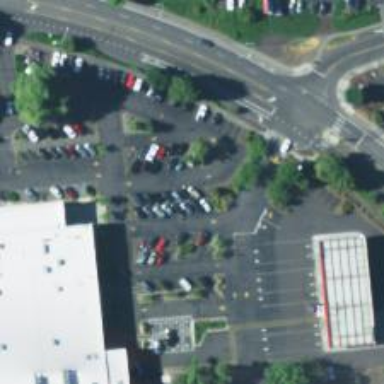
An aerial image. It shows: Parking space.